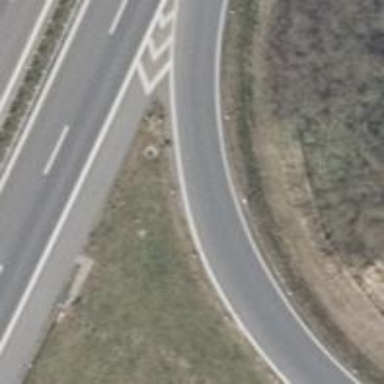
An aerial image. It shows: Asphalt motorway link.